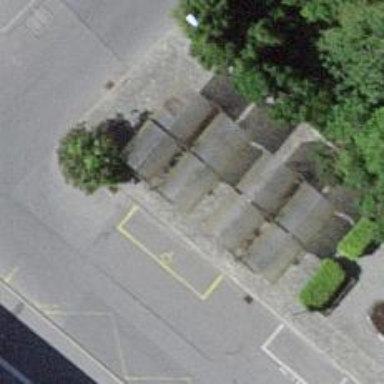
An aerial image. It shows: Bicycle parking area with stands.